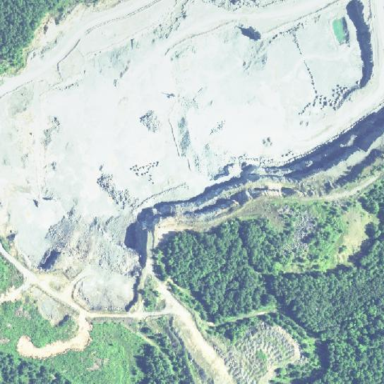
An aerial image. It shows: Quarry area.